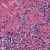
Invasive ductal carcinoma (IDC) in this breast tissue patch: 1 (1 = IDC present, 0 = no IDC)